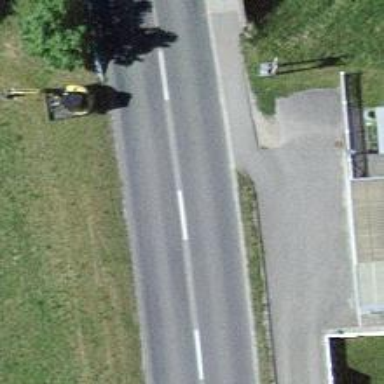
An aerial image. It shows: Sidewalk along the footway.